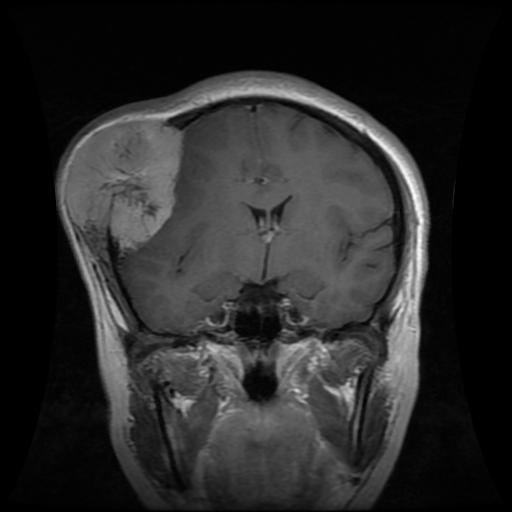
Label: meningioma